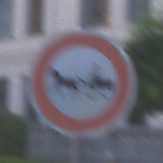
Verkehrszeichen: VerbotGespannfuhrwerke
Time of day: SunriseSunset
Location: Outdoor (Urban)
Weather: PartlyCloudy
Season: NotSpecified
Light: Natural